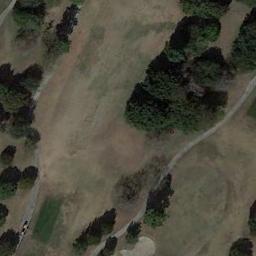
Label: golf_course